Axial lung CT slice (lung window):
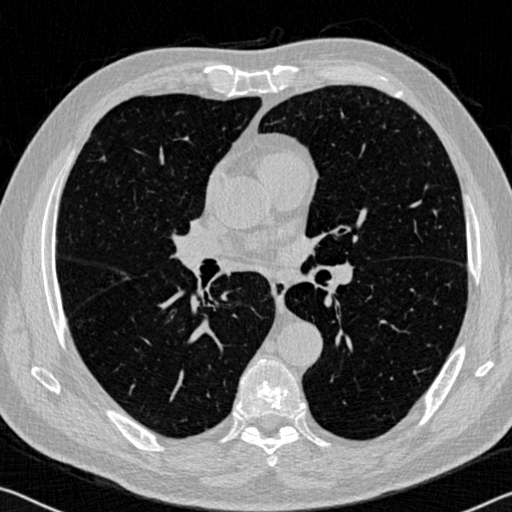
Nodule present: no